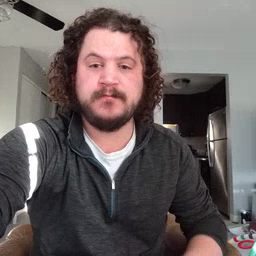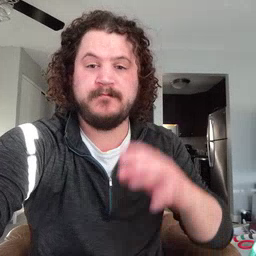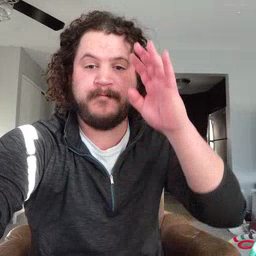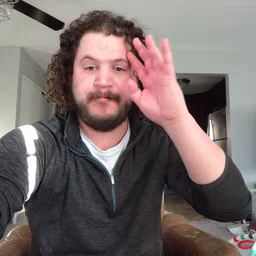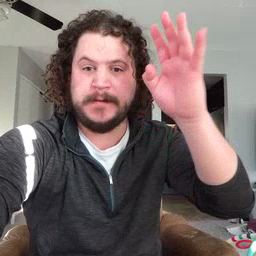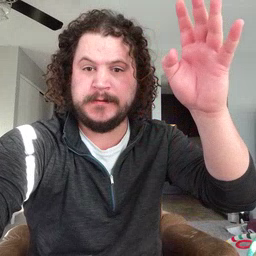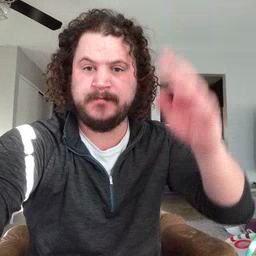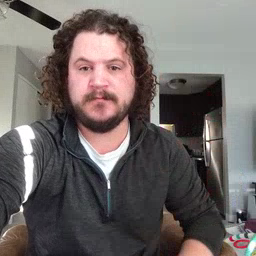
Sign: pretend